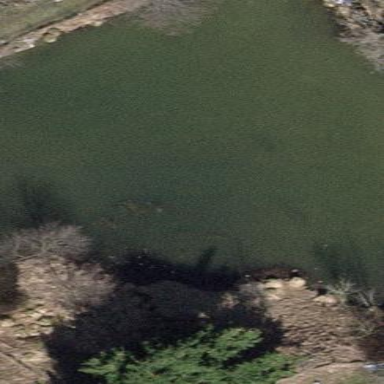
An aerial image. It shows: Peaceful pond surrounded by nature.